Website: home-depot
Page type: billing-address
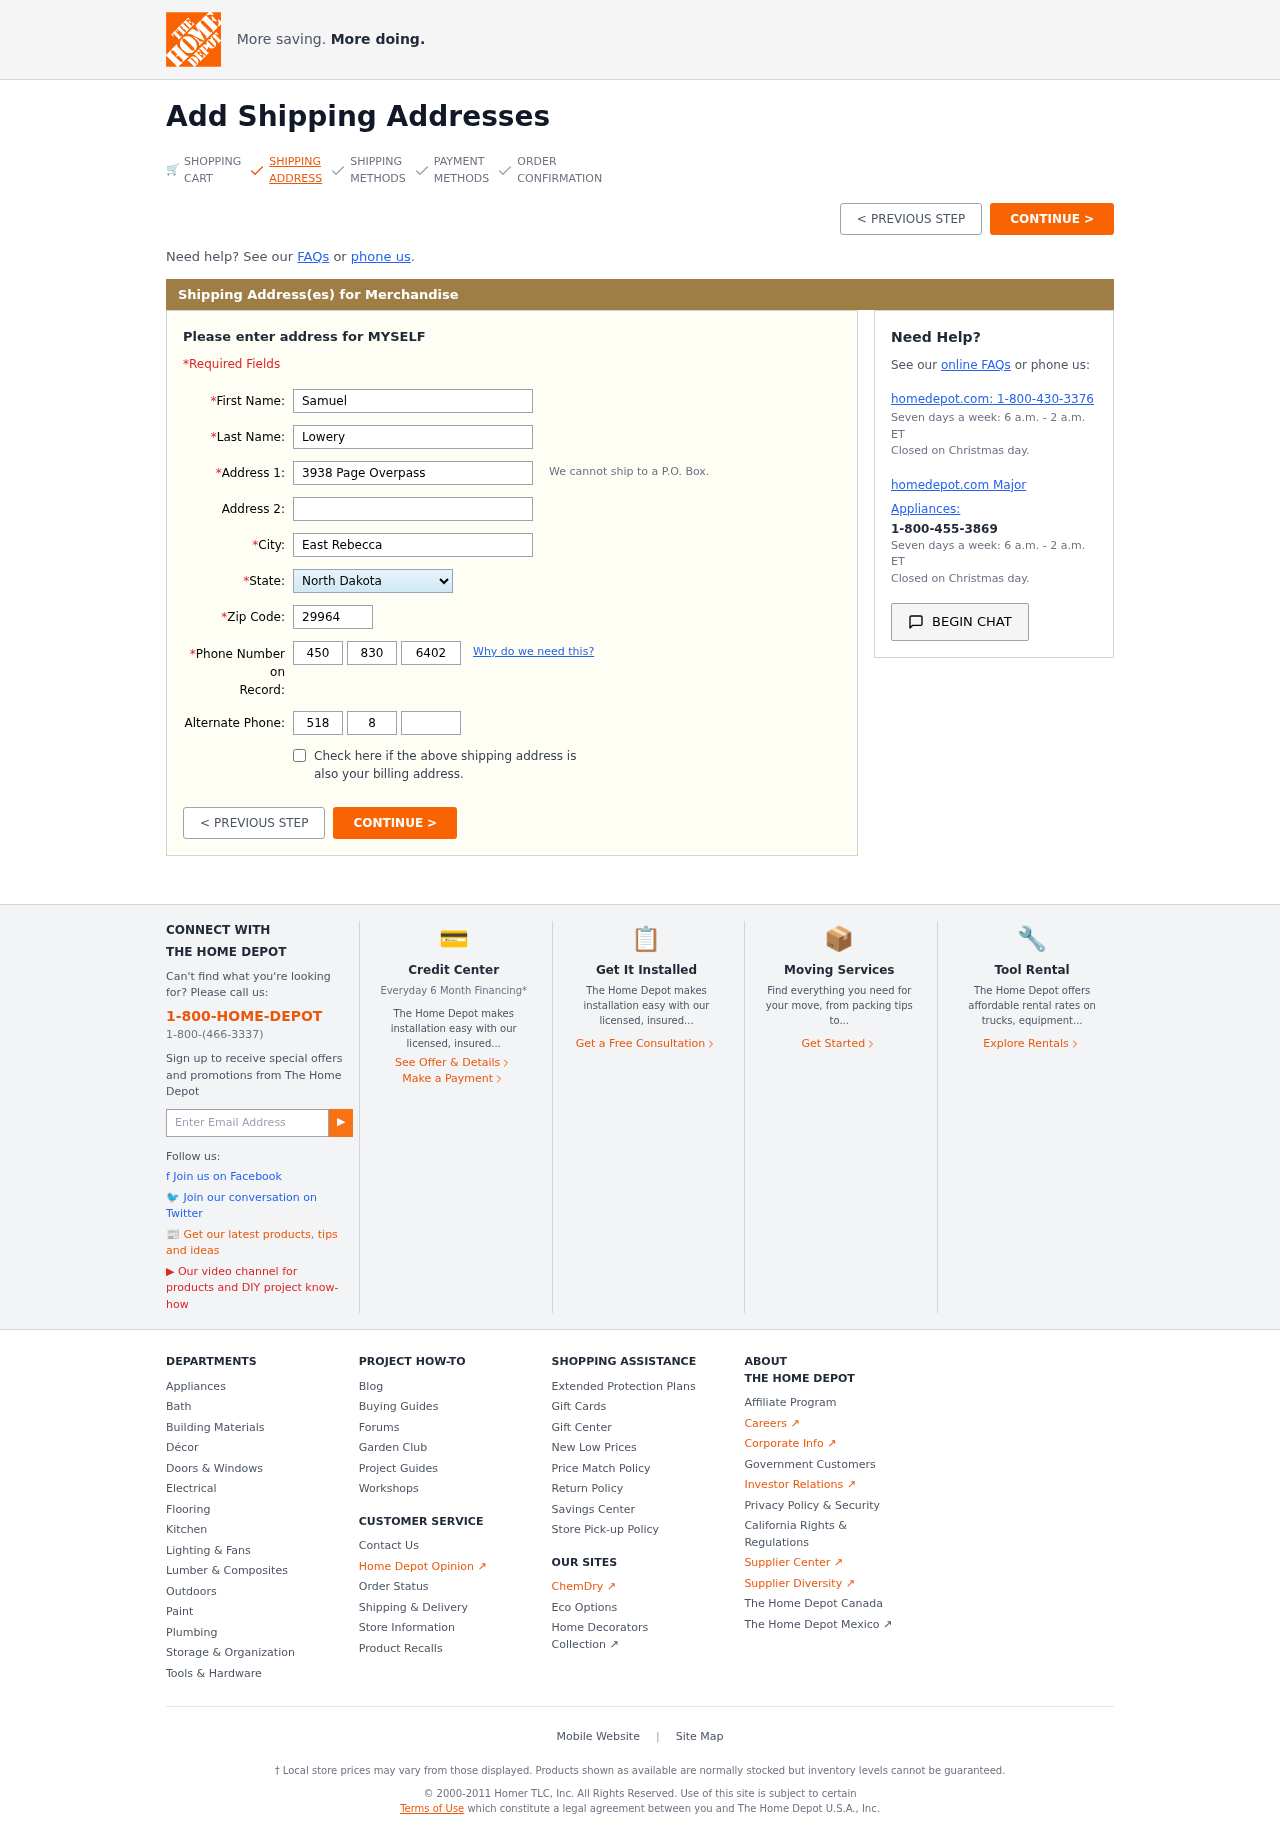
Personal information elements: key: PII_STATE
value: North Dakota
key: PII_FIRSTNAME
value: Samuel
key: PII_LASTNAME
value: Lowery
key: PII_STREET
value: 3938 Page Overpass
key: PII_CITY
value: East Rebecca
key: PII_POSTCODE
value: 29964
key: PII_PHONE_AREA
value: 450
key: PII_PHONE_PREFIX
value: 830
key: PII_PHONE_LINE
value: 6402
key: PII_PHONE_ALT_AREA
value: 518
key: PII_PHONE_ALT_PREFIX
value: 863
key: PII_PHONE_ALT_LINE
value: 1825